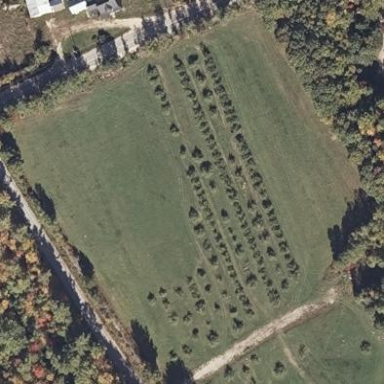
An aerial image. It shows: Orchard.